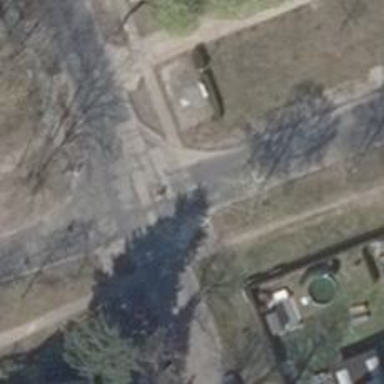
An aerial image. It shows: Unclassified road with asphalt surface.